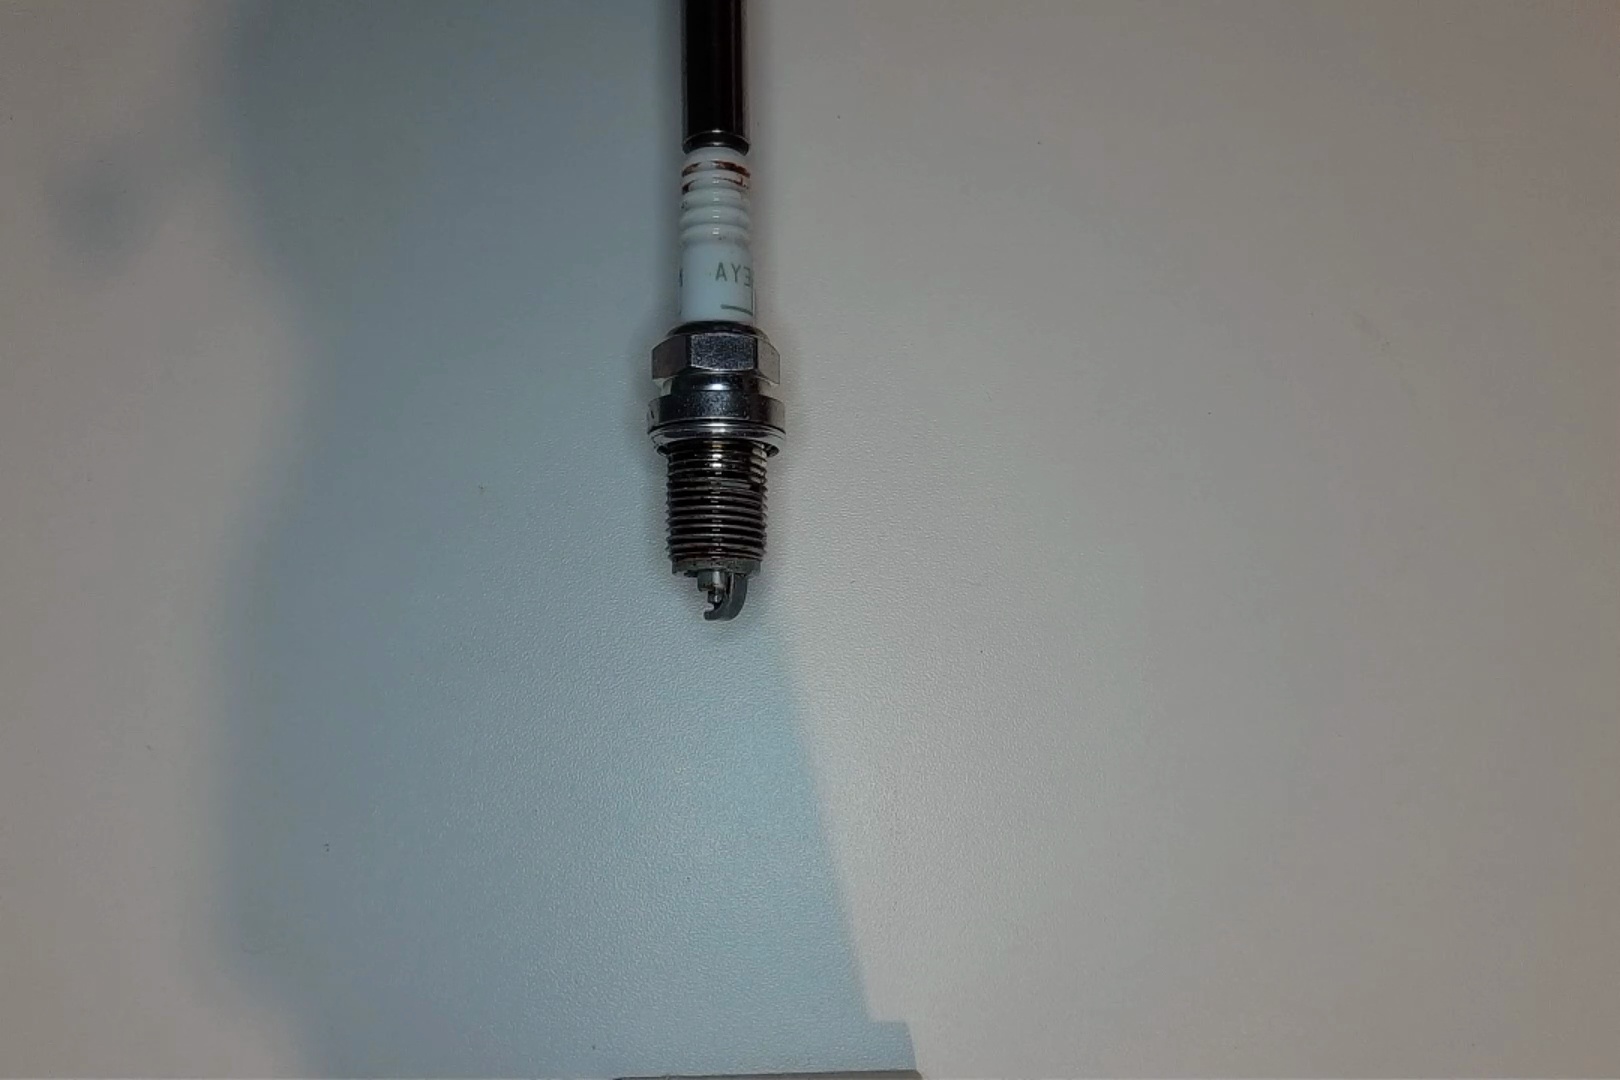
Label: anomaly